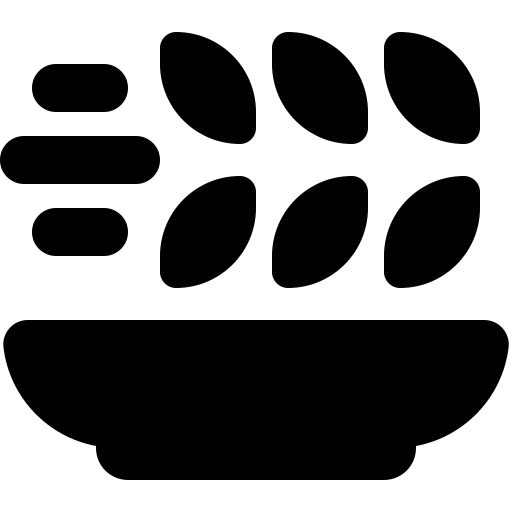
Tags: icon, FontAwesome, fa-icon, solid, plate, wheat